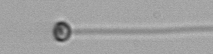
Label: flagellate